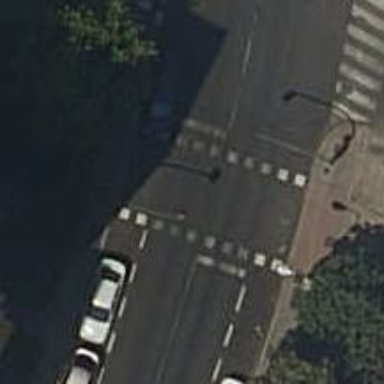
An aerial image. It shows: Crossing with traffic signals.